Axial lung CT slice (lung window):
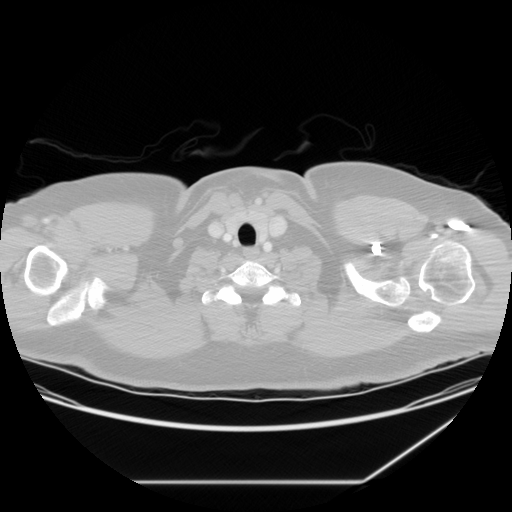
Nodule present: no